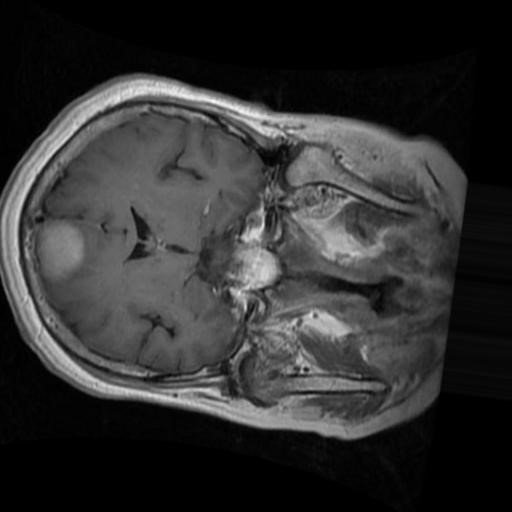
Label: brain_menin